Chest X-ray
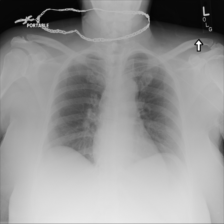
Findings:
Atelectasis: negative
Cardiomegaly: negative
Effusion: negative
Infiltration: negative
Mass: negative
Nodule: negative
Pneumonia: negative
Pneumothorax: negative
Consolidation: negative
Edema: negative
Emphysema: negative
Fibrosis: negative
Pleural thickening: negative
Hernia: negative